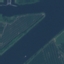
Label: River